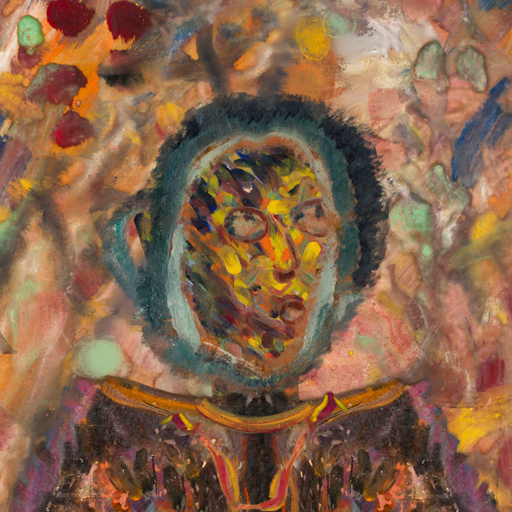
Background: Mother_And_Son_Mother, Head And Neck Side: An_Impression, Face Side: Orphan, Bust: Gypsy_Queen, Hair Side: Boggyland, Head Accessory: Blank, Second Necklace: Gypsy_Mother_1, Necklace: Mother_And_Son_Son, Baby: Blank